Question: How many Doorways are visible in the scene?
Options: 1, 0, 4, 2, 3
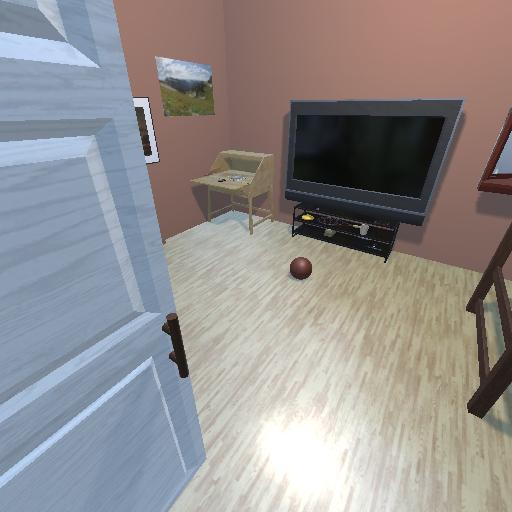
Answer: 1